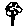
Label: flower